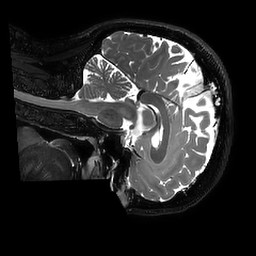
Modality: T2w
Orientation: sagittal
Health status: ill
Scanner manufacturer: philips
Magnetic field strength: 3 T
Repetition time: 2.5 s
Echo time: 0.331 s